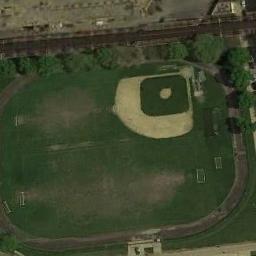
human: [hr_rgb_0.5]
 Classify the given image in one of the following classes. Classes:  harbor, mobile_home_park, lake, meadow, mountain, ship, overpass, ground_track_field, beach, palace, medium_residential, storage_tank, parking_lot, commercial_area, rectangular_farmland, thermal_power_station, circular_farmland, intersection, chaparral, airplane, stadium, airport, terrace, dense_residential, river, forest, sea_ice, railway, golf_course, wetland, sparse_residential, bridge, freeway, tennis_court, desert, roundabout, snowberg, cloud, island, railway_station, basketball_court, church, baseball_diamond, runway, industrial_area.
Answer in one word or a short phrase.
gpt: baseball_diamond